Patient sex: F
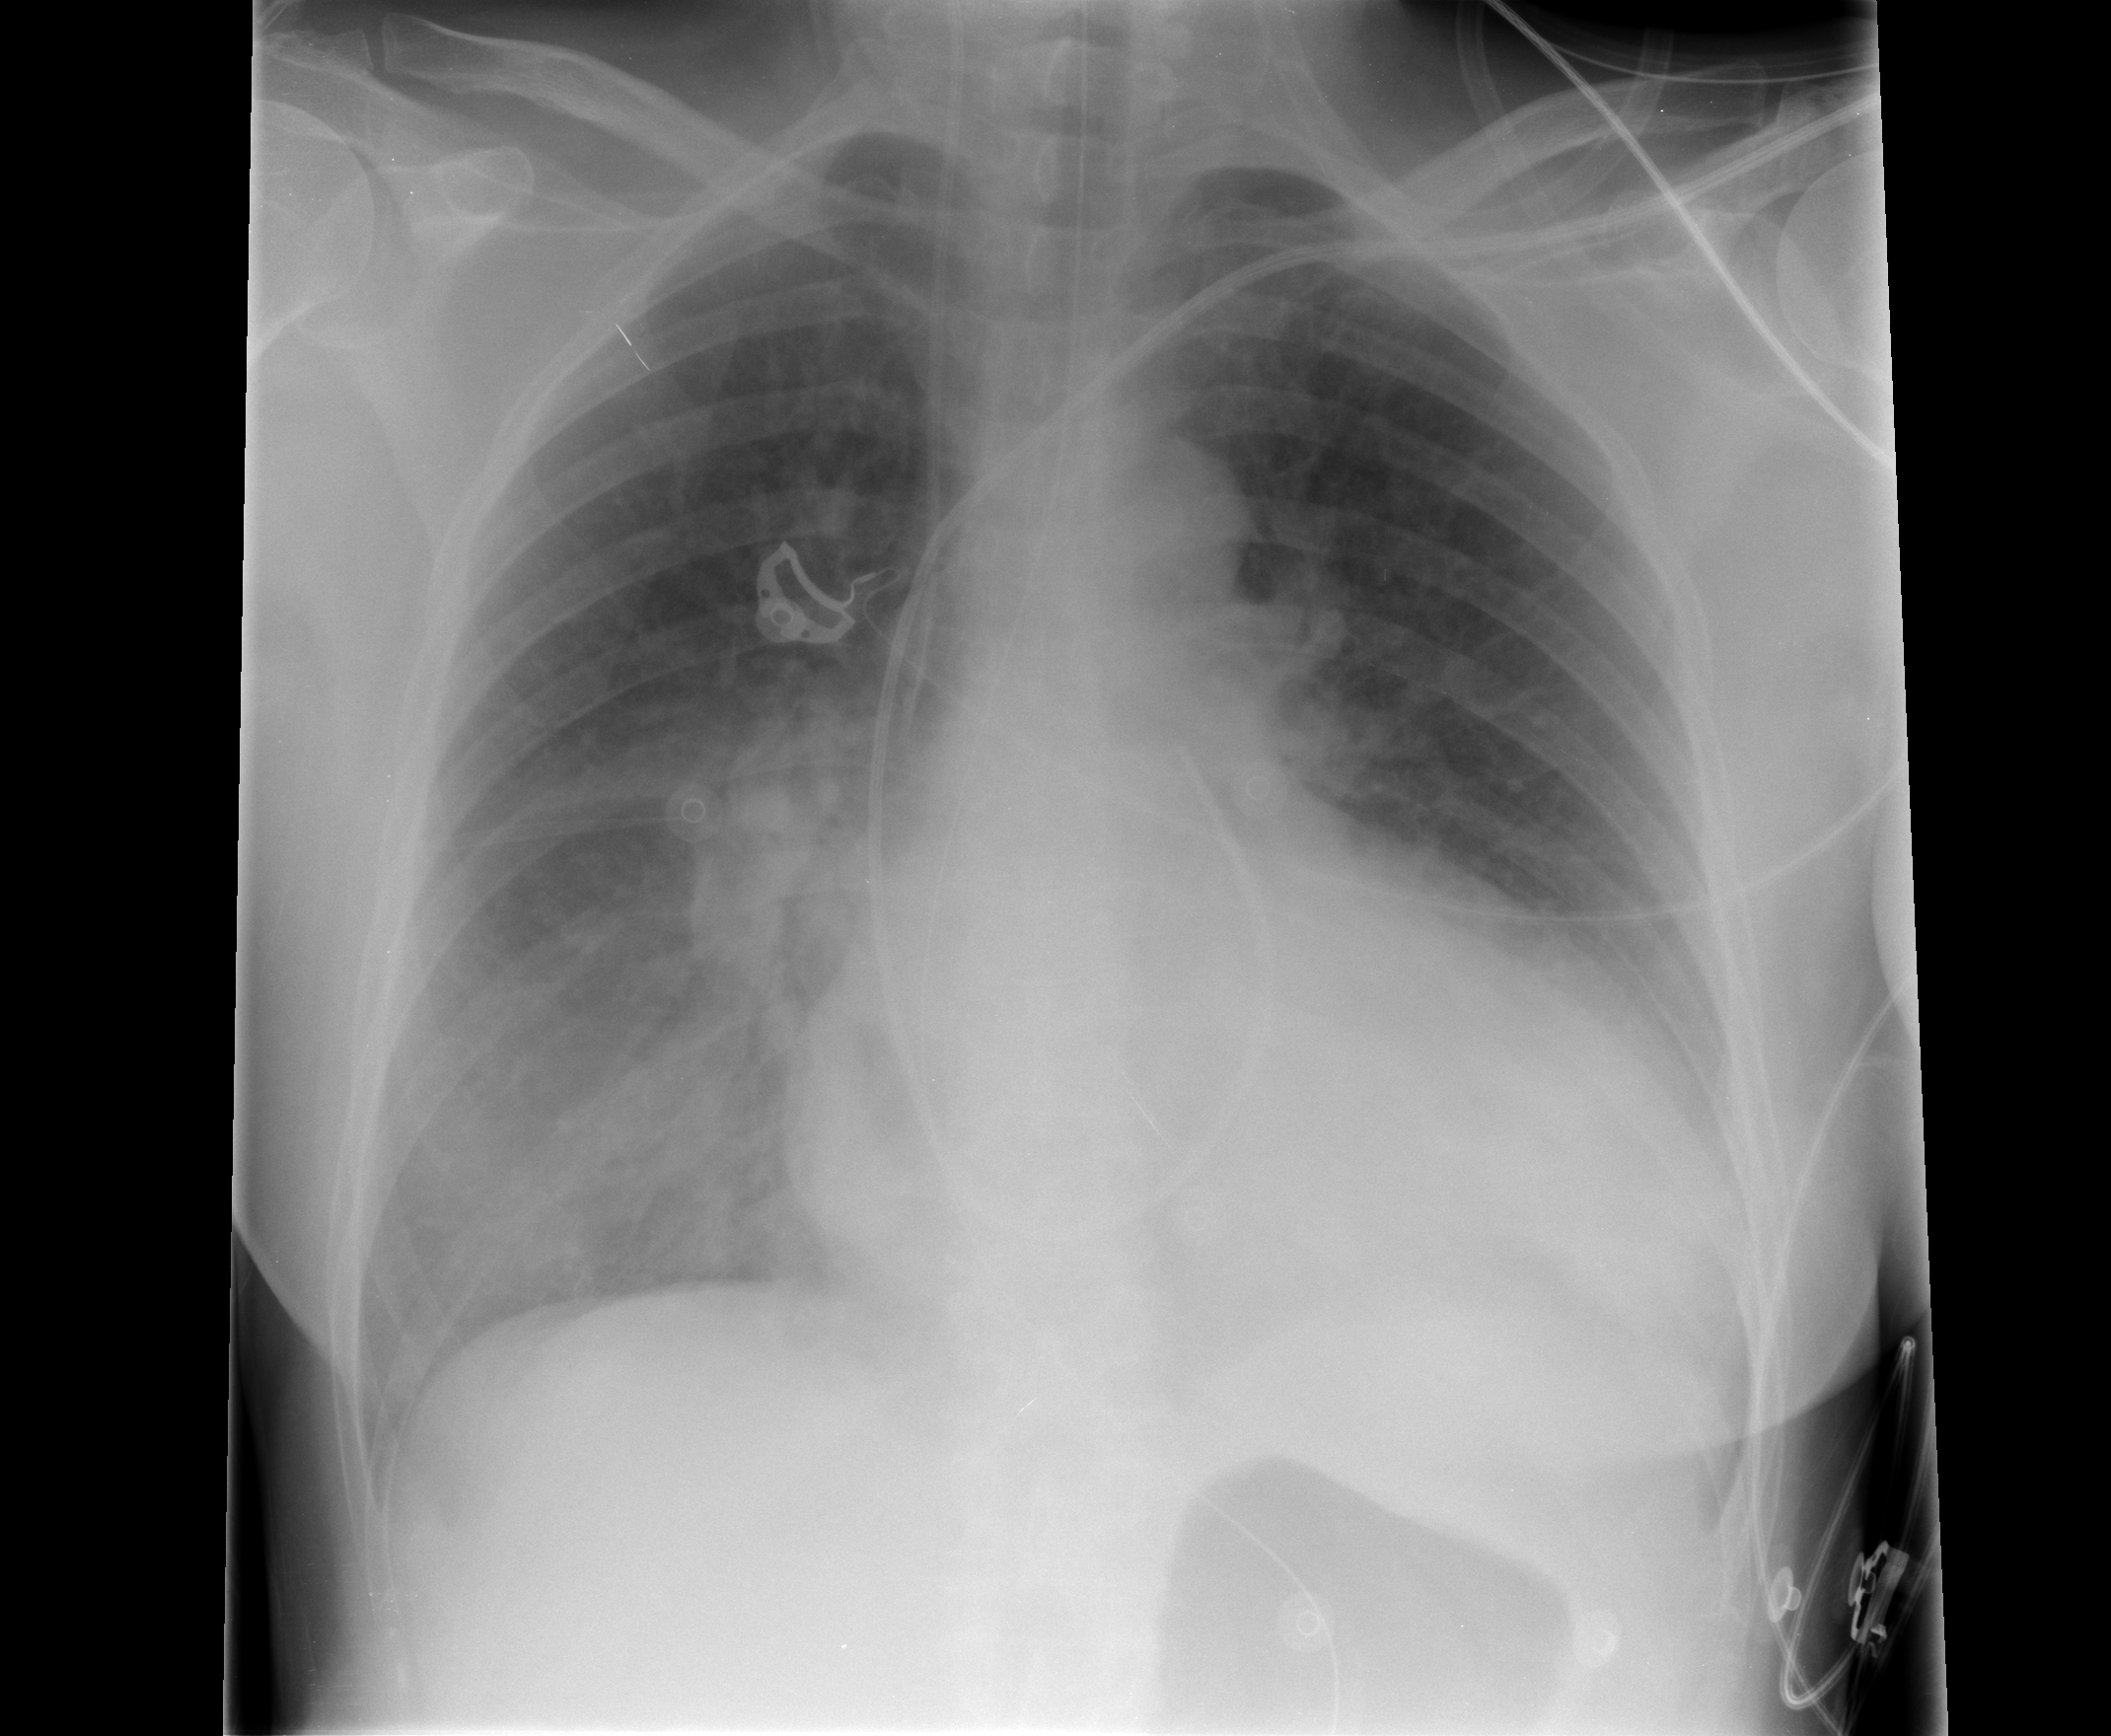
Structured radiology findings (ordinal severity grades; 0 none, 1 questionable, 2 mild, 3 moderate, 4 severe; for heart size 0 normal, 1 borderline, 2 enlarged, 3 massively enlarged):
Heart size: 3
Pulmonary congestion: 2
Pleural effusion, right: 2
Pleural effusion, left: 0
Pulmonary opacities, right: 2
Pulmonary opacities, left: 0
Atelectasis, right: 1
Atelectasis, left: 0